五年级 · 立体几何学
如下图, 一个长方体挖去一个棱长为 4 厘米的正方体后, 表面积和原来相比（）。

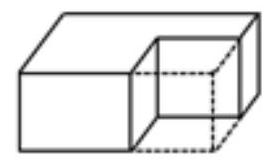
A. 增加了
B. 减少了
C. 不变
D. 无法确定

答案: B
解析: 解$\mathrm{B}$

【分析】一个长方体挖去一个小正方体, 凹下去图形只有 2 个面的面积, 而缺失的是 4 个面的面积,相比之前的长方体的表面积, 组合图形的表面积少了 2 个面的面积, 所以组合图形的表面积减少了。据此解答。
【详解】根据分析得, 长方体经过切割后, 表面积减少了 2 个面的面积, 所以表面积和原来相比减少了。

故答案为: B

【点睛】此题的解题关键是弄清立体图形切割后表面积的变化情况。